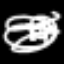
Label: mushroom